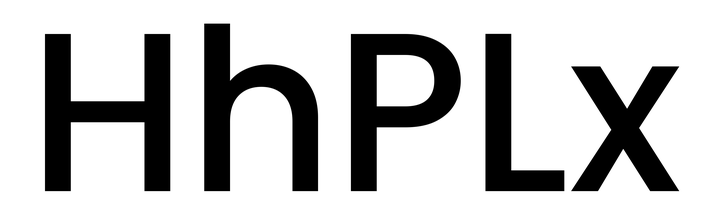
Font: Poppins-Medium